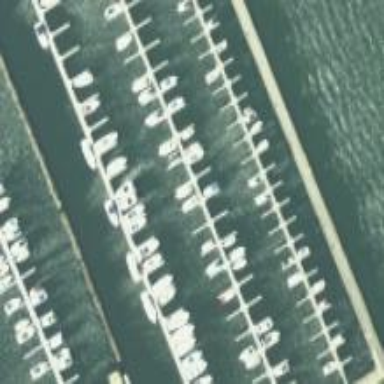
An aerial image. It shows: Marina area for leisure land.